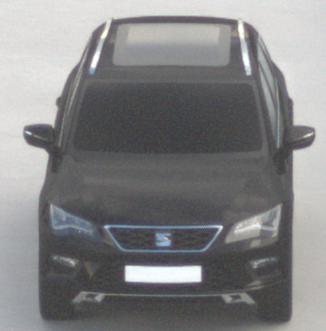
Make: SEAT
Model: Ateca 1.0 TSI Ecomotive
Detailed model: Ateca (5FP)
Model produced from: 2016/08
Model produced until: 2018/08
Doors: 5
Color: black
Road condition: dry road
Daytime: morning or afternoon
Contrast: low contrast